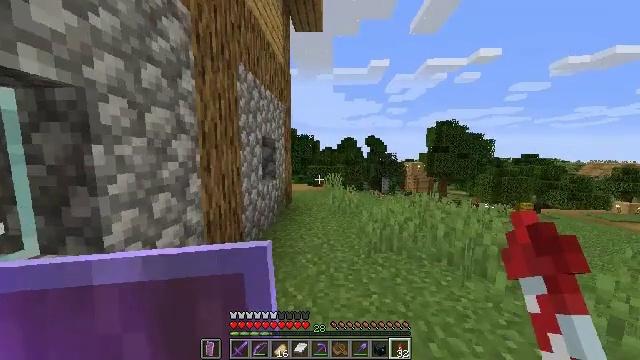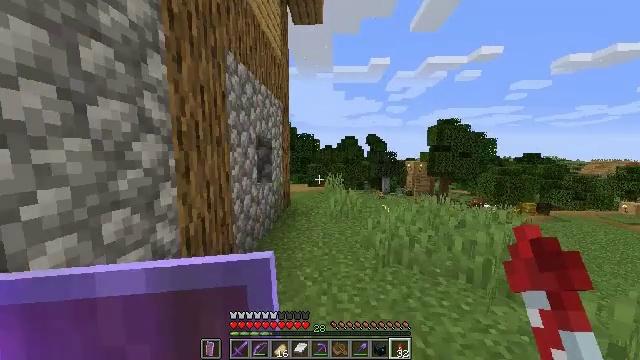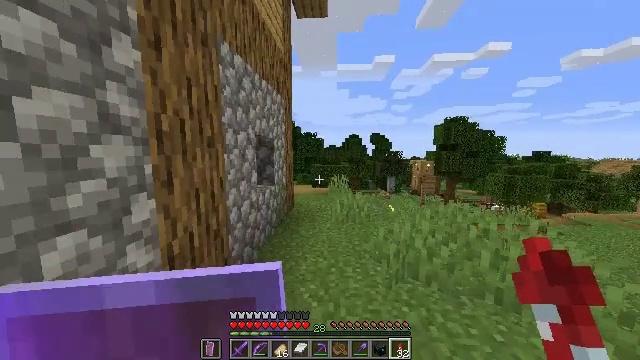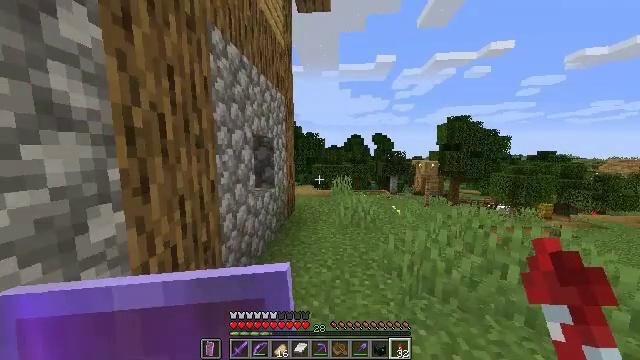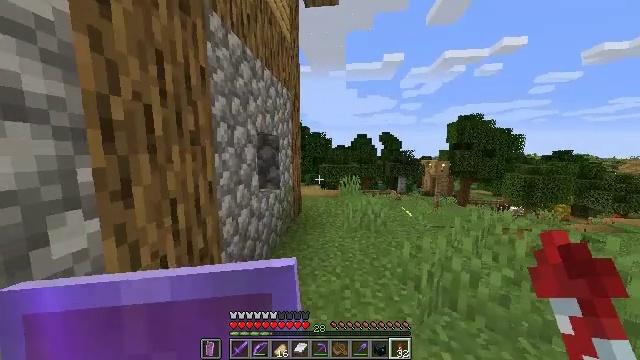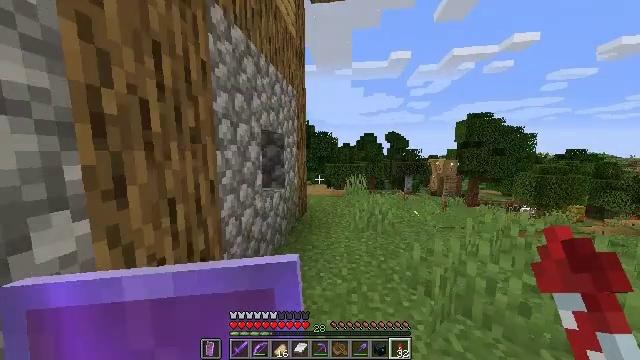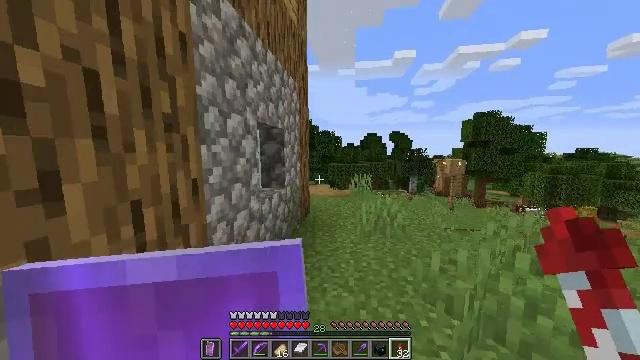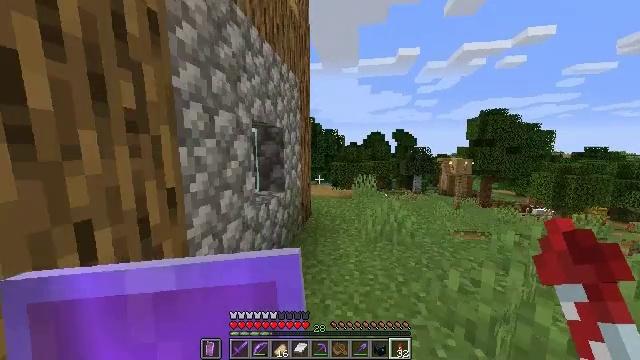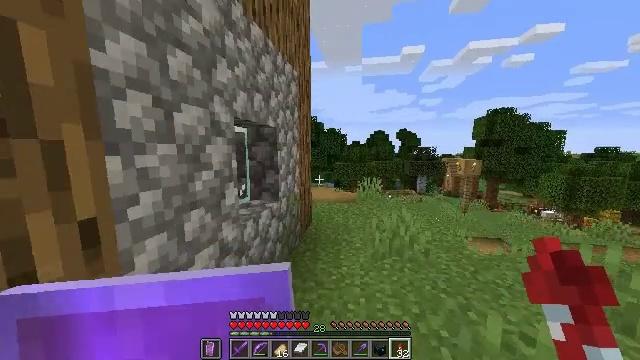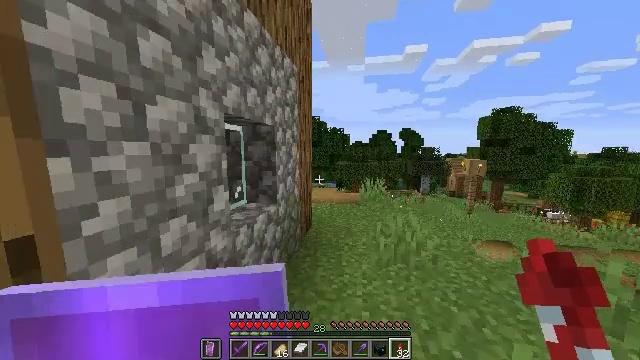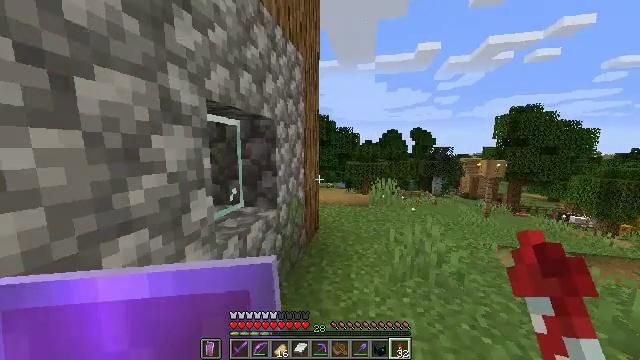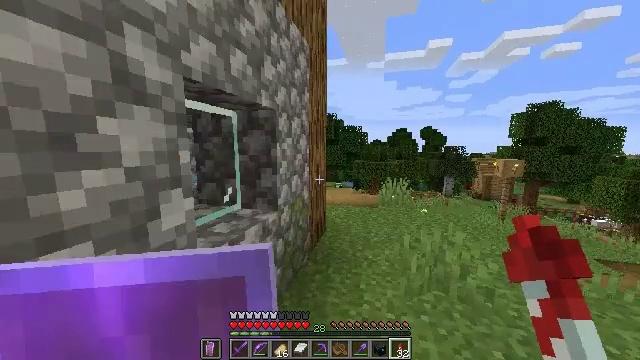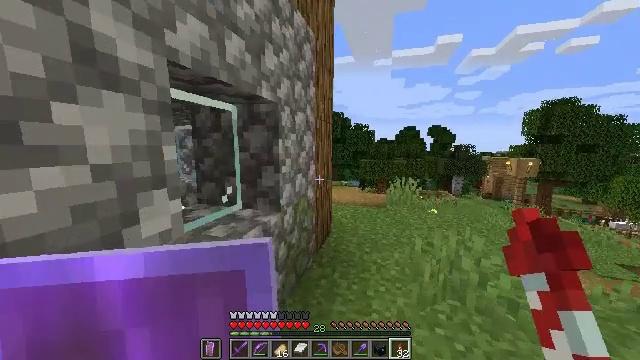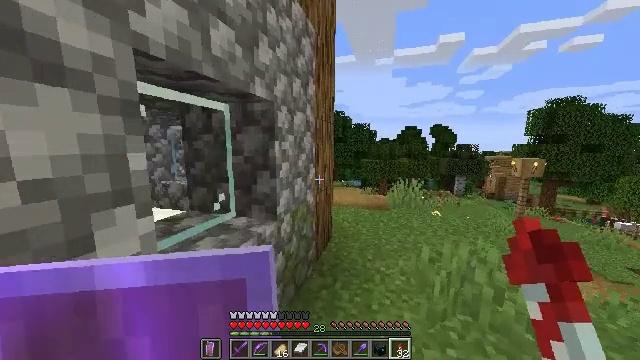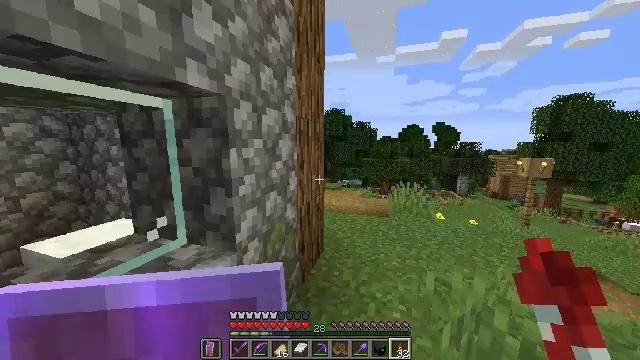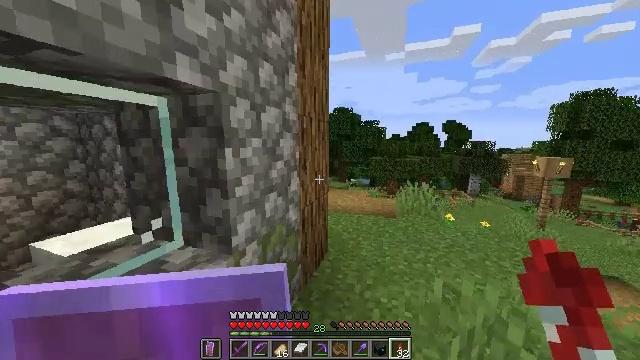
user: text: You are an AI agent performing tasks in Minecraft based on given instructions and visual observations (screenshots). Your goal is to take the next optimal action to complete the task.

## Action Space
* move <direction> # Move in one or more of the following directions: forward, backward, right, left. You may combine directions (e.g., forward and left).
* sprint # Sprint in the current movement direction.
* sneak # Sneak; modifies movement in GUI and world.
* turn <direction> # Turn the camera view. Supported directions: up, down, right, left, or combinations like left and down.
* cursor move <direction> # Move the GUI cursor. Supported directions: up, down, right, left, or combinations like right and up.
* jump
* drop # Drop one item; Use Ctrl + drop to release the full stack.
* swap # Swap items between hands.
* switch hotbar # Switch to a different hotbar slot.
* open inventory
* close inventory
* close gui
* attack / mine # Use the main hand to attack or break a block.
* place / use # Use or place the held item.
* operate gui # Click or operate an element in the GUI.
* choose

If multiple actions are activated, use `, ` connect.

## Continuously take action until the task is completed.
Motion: motion action
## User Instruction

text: Reclaim the grass path segment.
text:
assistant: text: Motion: move forward, sprint
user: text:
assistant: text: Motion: move forward, sprint, turn left
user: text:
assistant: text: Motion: move forward, sprint
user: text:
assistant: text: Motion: move forward, sprint, turn left
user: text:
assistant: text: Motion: move forward, sprint, turn left
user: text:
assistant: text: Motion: move forward, sprint
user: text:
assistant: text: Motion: move forward, sprint
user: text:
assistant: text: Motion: move forward, sprint
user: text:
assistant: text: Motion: move forward, sprint
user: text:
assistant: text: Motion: move forward, sprint, turn left
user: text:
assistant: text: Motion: move forward, sprint, turn left
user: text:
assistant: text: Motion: move forward, sprint, turn left
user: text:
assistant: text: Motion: move forward and move right, sprint
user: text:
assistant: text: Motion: move forward and move right, sprint
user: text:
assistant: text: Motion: move forward and move right, sprint, turn left
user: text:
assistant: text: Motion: move forward and move right, sprint, turn left
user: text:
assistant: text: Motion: move forward and move right, sprint, turn left and down
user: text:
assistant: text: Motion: move forward and move right, sprint, turn left
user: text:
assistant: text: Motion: move forward and move right, sprint, turn left
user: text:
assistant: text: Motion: move forward and move right, sprint, turn left
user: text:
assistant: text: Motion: move forward and move right, sprint, turn left
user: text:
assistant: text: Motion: move forward and move right, sprint, turn left
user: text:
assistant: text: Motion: move forward and move right, sprint, turn left
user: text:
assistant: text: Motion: move forward and move right, sprint, turn left
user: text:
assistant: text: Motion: move forward and move right, sprint, turn left
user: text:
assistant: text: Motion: move forward and move right, sprint, turn left
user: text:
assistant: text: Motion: move forward and move right, sprint, turn left
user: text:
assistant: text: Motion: move forward and move right, sprint, turn left
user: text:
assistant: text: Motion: move forward and move right, sprint, turn left
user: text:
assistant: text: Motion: move forward and move right, sprint, turn left